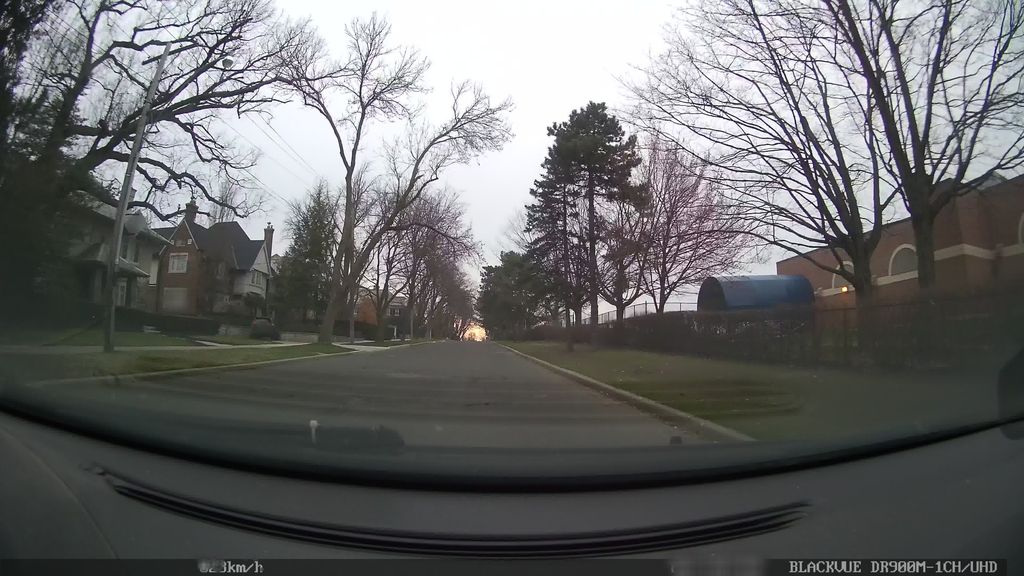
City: toronto